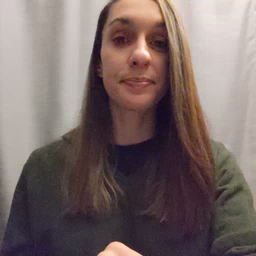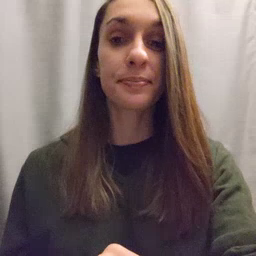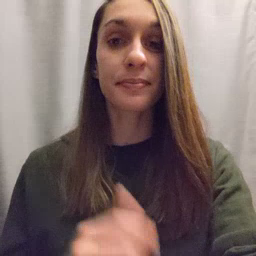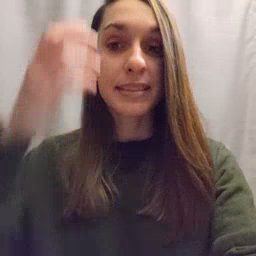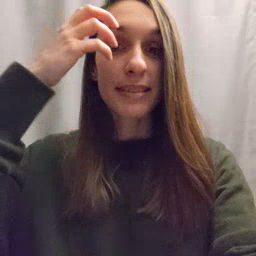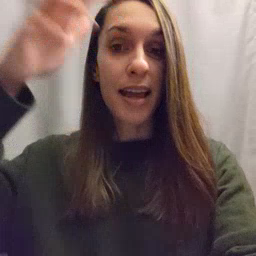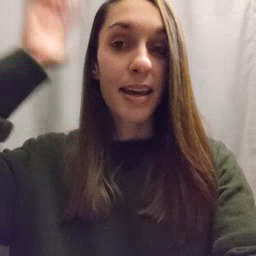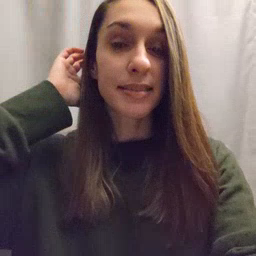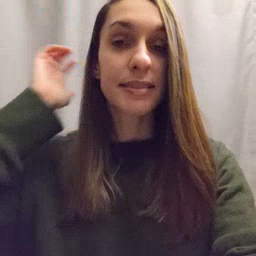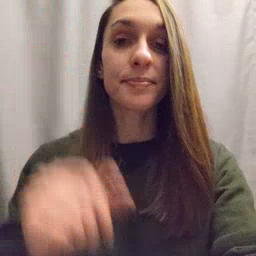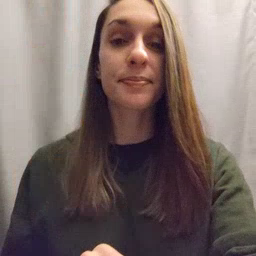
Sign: lion